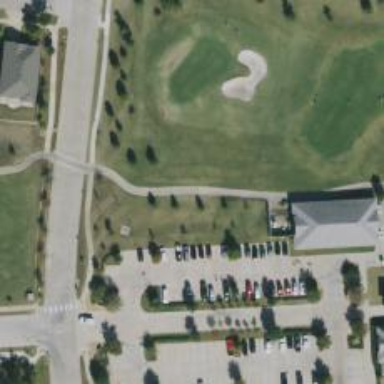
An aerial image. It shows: Golf cartpath that is also road path.